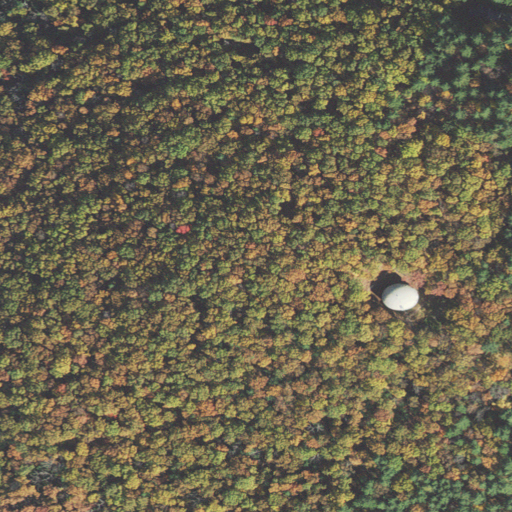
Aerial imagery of mountain in Massachusetts named Edmund Hill containing deciduous forest, mixed forest, evergreen forest, open development, low intensity development, and pasture